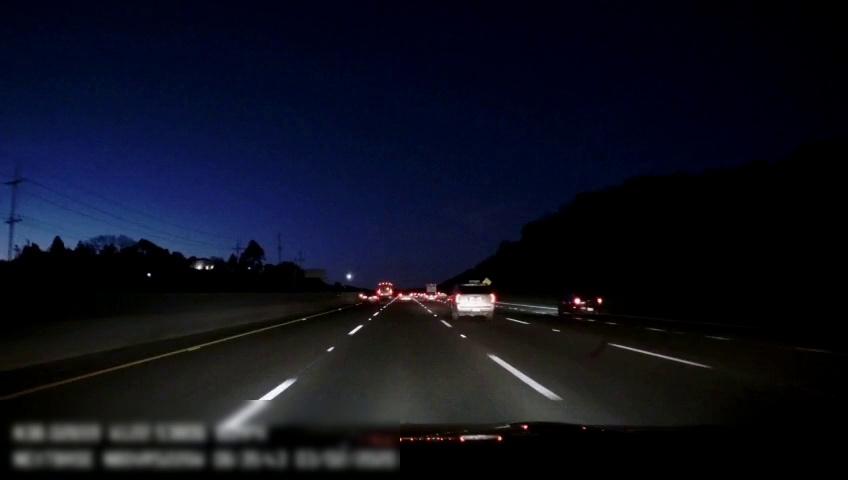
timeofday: Night
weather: Other
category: Drivable Space
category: Vehicles | Bus
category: Vehicles | Car
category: Vehicles | Car
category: Vehicles | SUV
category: Vehicles | Car
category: Vehicles | Car
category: Lanes | Alternate Lane
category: Lanes | Current Lane
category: Lanes | Current Lane
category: Lanes | Alternate Lane
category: Lanes | Alternate Lane